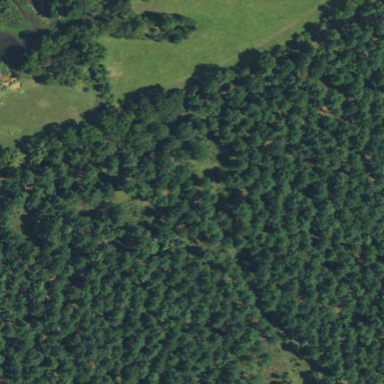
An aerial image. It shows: Evergreen forest with needle-leaved trees.